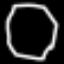
Label: octagon